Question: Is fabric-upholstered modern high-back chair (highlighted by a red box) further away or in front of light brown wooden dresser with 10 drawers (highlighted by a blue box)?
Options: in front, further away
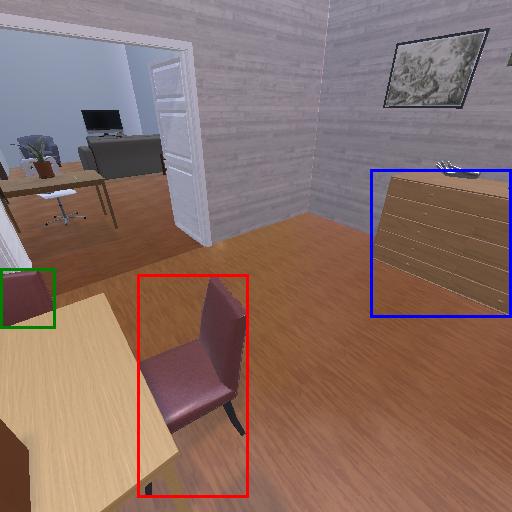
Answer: in front